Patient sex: M
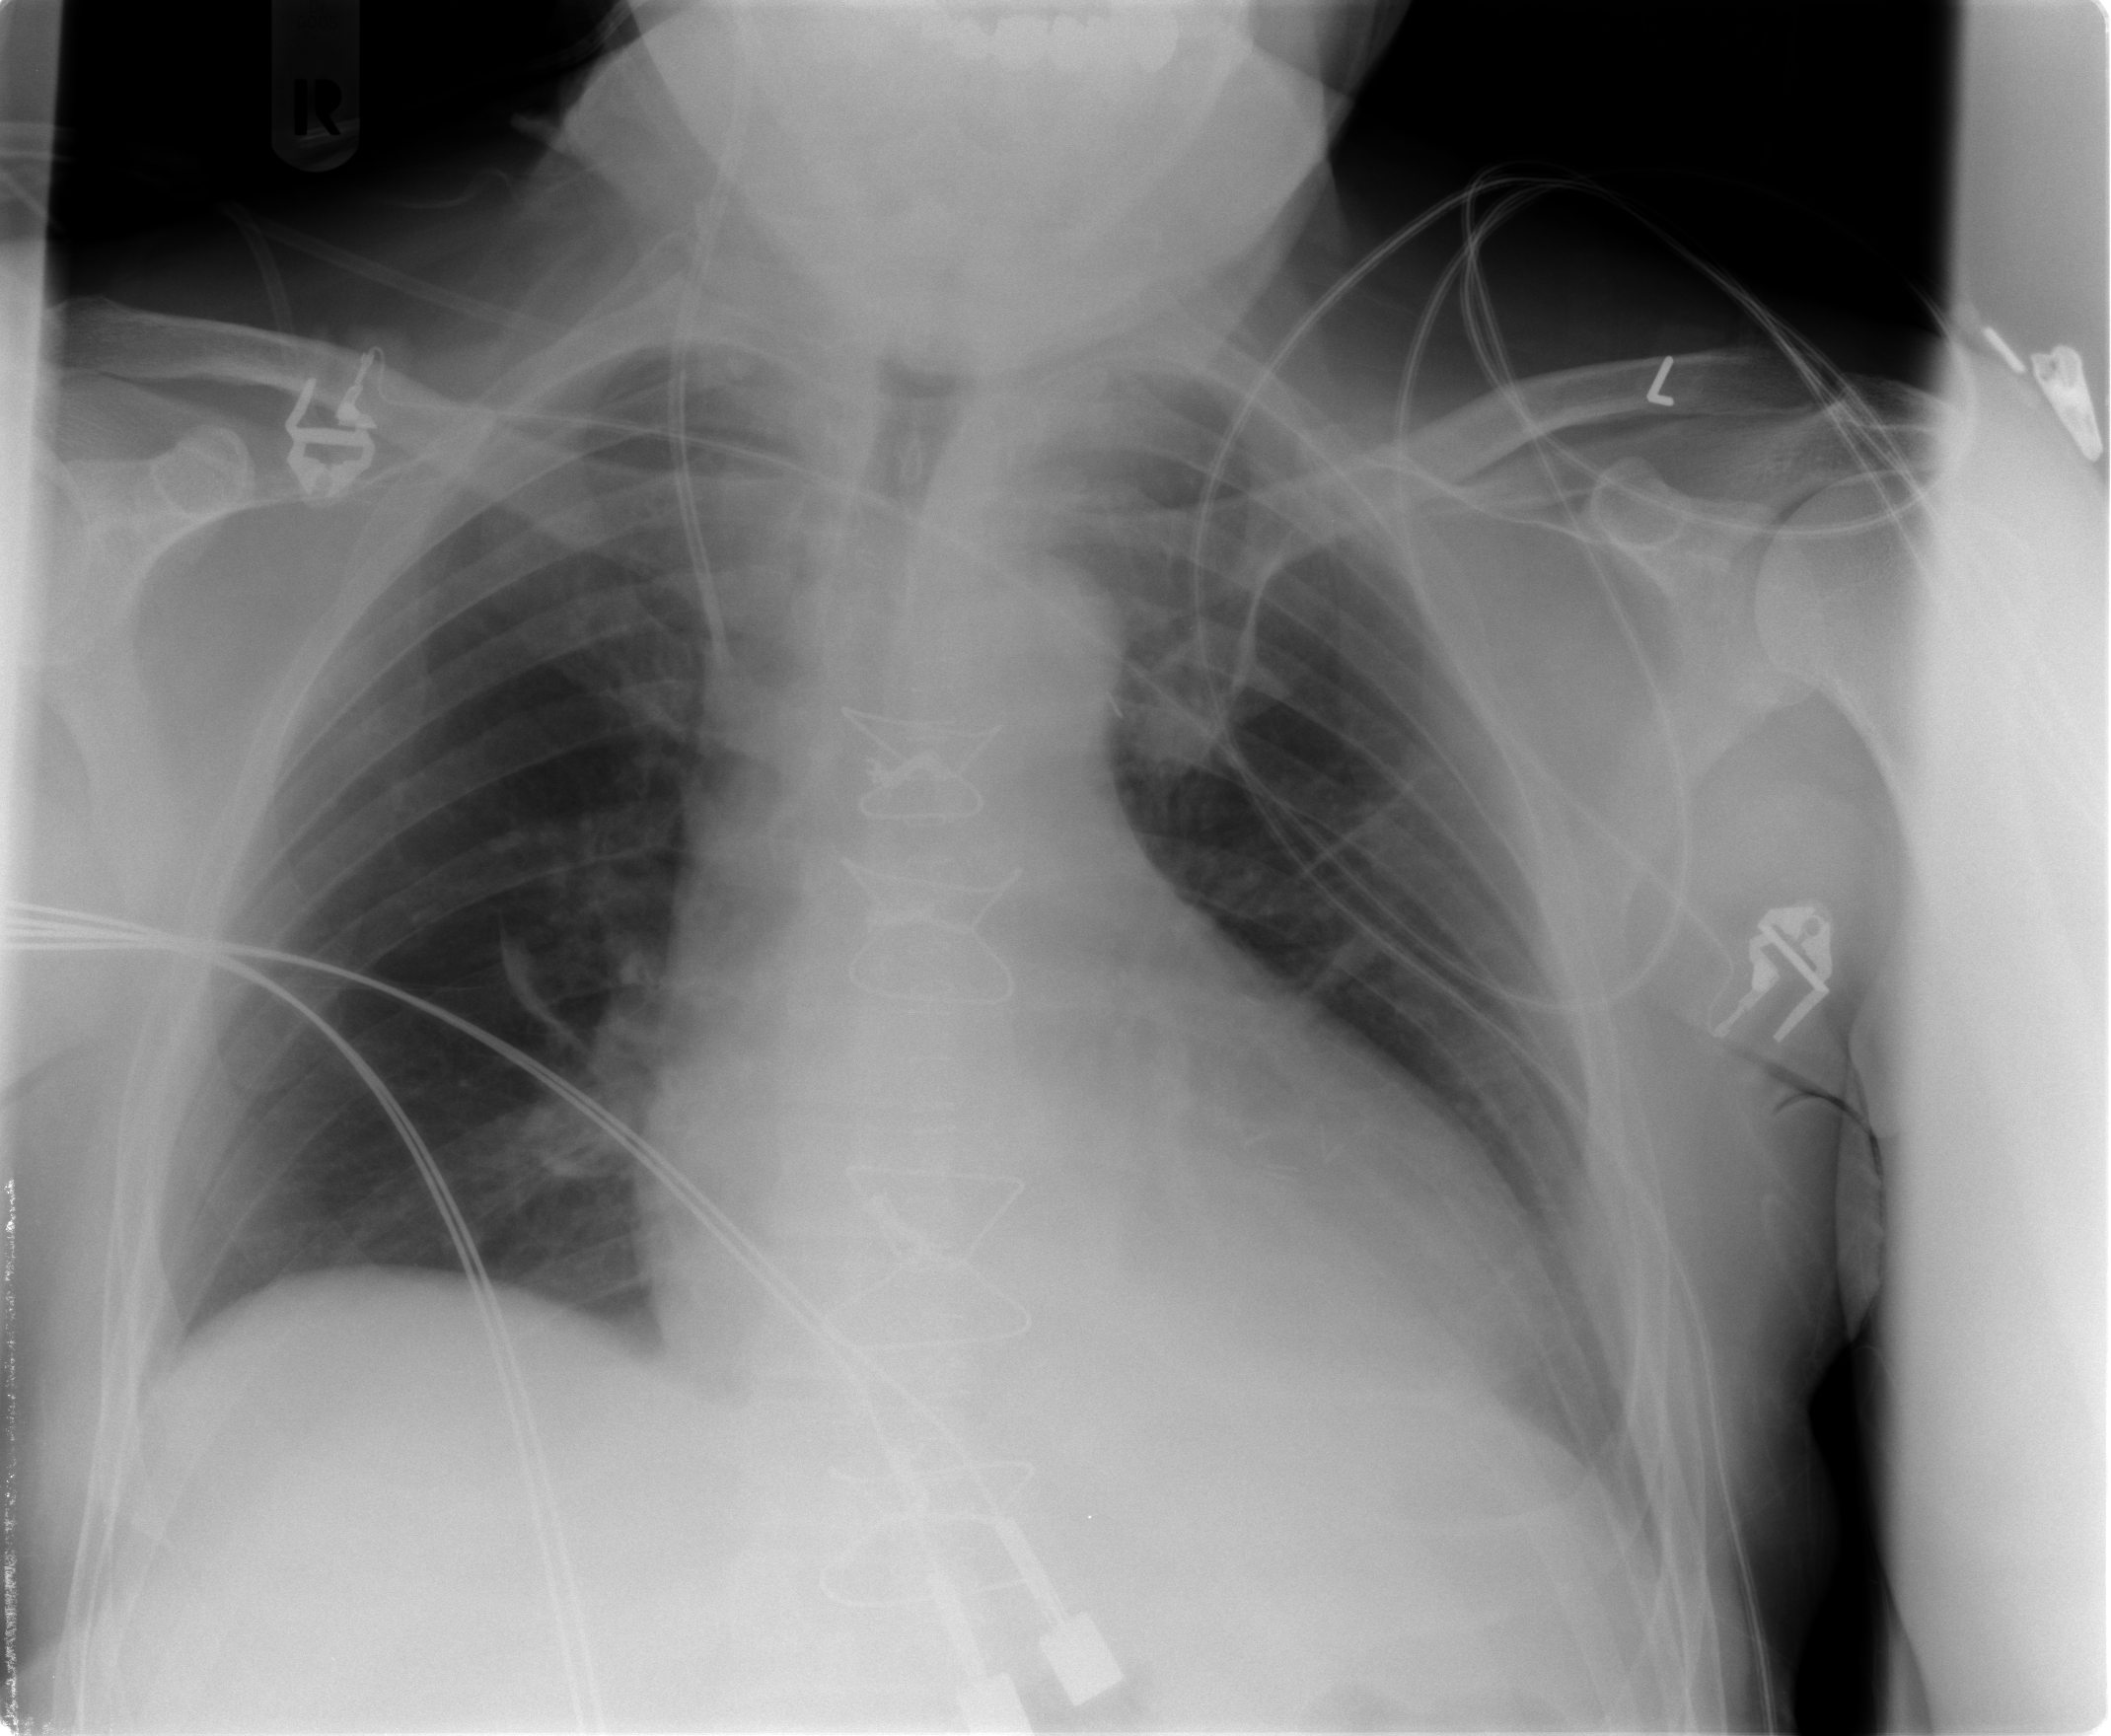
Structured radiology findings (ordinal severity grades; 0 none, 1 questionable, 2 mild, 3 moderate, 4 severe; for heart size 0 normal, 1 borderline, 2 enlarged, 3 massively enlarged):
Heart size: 2
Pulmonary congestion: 1
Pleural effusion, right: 0
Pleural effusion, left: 1
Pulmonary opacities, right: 0
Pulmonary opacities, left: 0
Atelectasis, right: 1
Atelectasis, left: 2